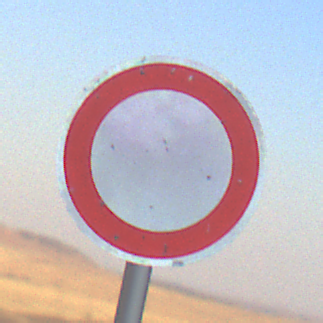
Verkehrszeichen: VerbotFahrzeugeAllerArt
Umgebung: Outdoor, Nature
Tageszeit: MorningAfternoon
Wetter: Clear
Licht: Natural
Jahreszeit: NotSpecified
Kontrast: HighContrast